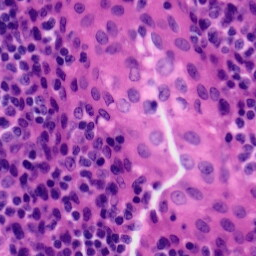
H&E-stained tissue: Tonsil